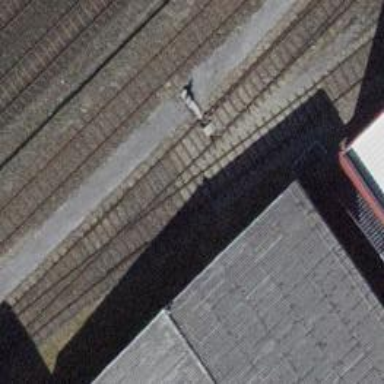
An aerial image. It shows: Single railway spur track.